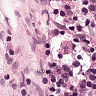
Metastatic tissue present: no